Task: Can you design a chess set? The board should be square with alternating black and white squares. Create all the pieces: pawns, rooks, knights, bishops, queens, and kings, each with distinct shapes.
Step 4566:
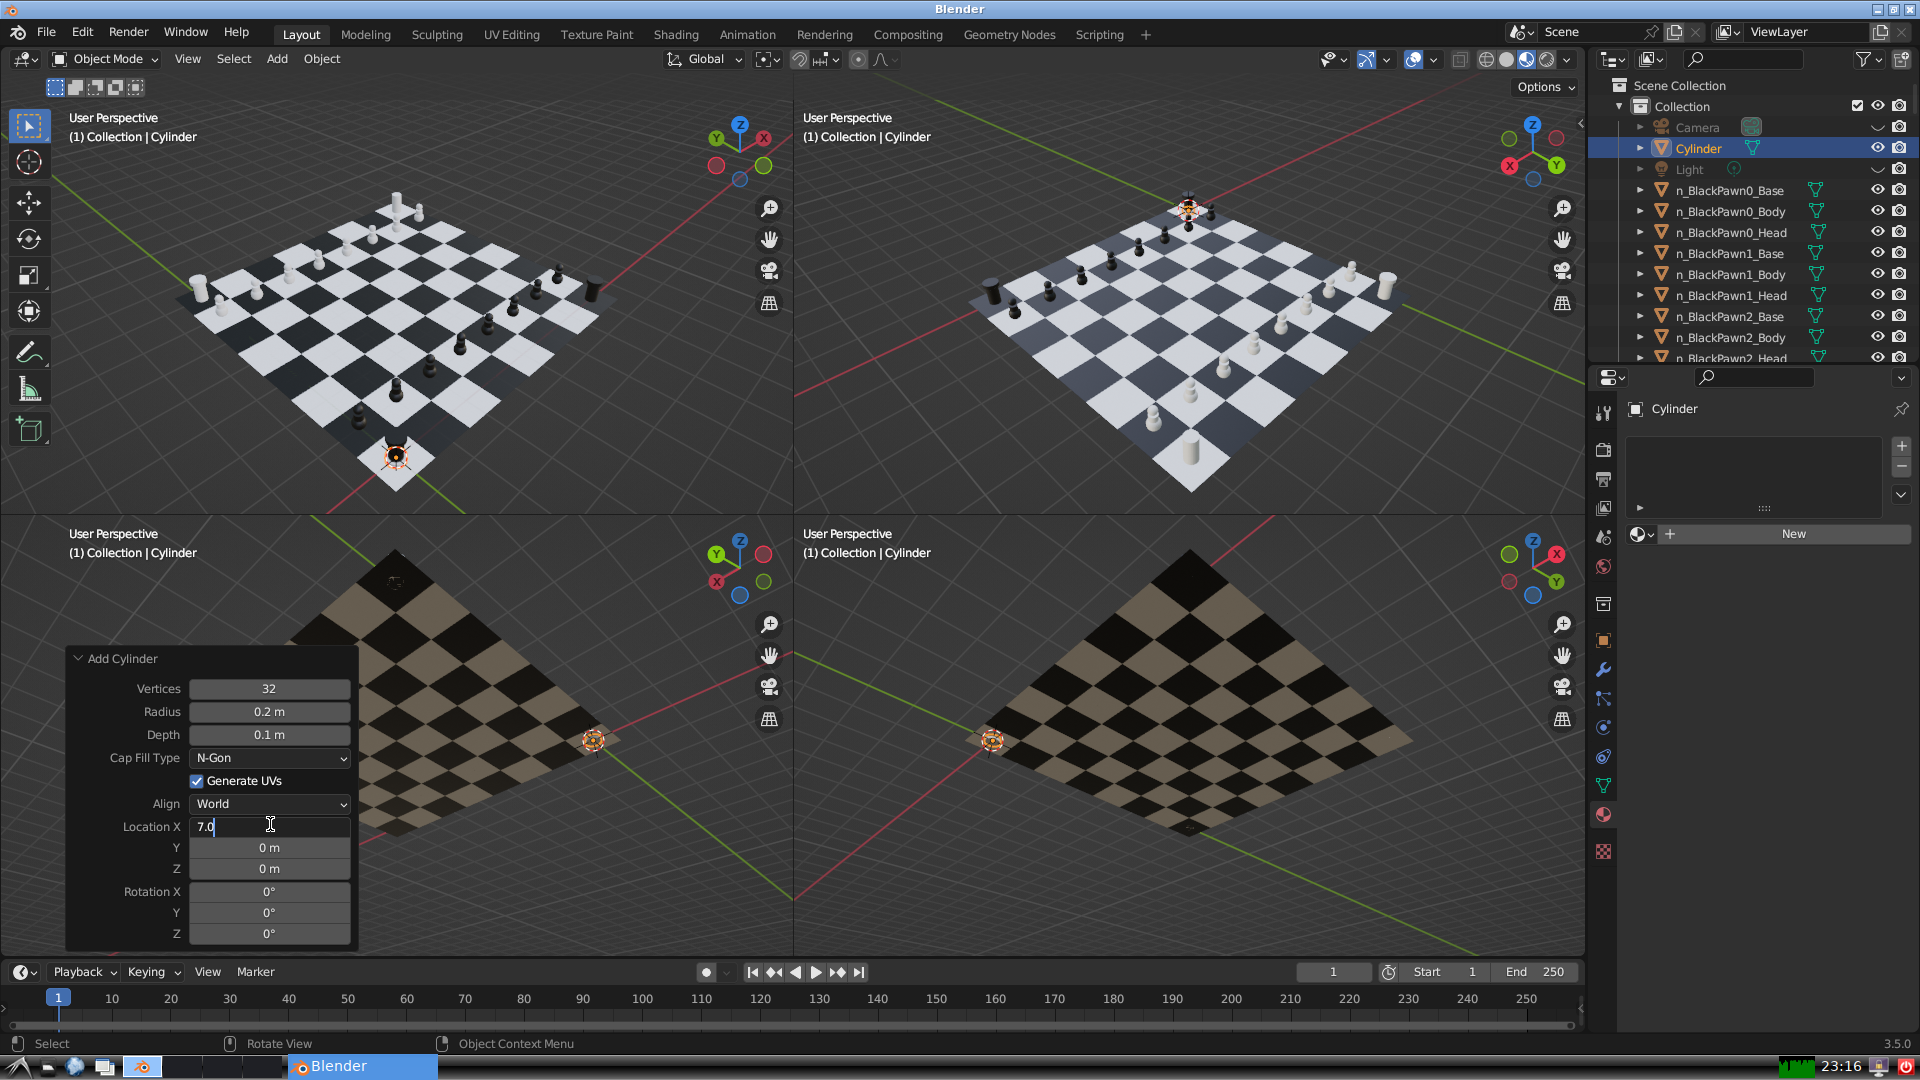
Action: {"key_press": ['Return']}